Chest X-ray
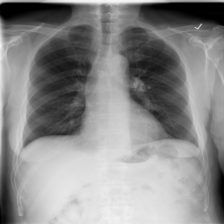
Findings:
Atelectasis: negative
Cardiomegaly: negative
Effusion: negative
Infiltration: negative
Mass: negative
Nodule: negative
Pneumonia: negative
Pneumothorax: negative
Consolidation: negative
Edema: negative
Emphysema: negative
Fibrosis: negative
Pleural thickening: negative
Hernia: negative